Brain MRI, t1w sequence, axial 2D slice.
Patient: age 34, sex F, weight 95 kg, height 1.95 m
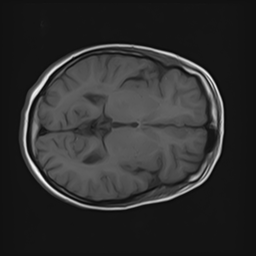